Question: My Website > Site URL was "www.mysitedomain.com" and my Basic Info > App domain was "mysitedomain.com" and everything was working as expected.
Just recently Facebook rolled out a new version of the app settings page.
After the new version, I modified my Basic Info > App domain for testing purposes. When I tried to revert it back to "mysitedomain.com" it complained saying "mysitedomain.com must be derived from your Site URL" (see picture).

Does anyone know if this is indeed a bug? If not, did the meaning of this two settings changed and I am missing something?
EDIT: I my App Domain to be mysitedomain.com. So the question would be what do I need to put on Site URL.
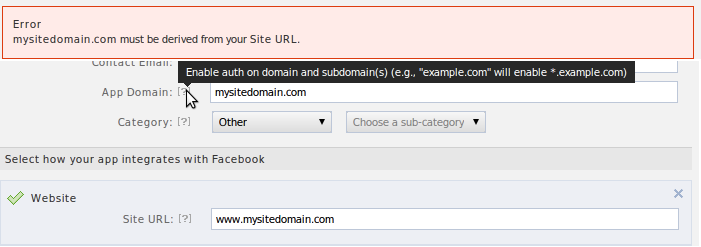
Answer: Eventually it fixed by itself, seems there was an issue with FB. I already voted to close the question as too localized.